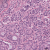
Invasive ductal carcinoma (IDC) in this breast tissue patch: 1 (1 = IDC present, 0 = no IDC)